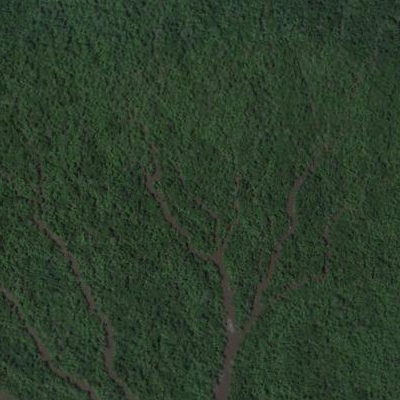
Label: Forest